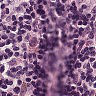
Metastatic tissue present: no